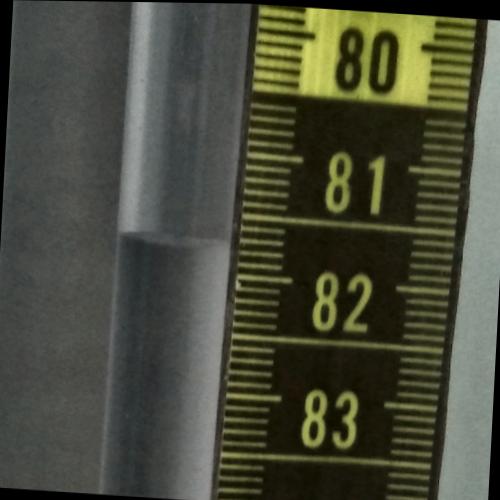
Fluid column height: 81.7 cm